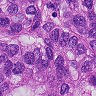
Metastatic tissue present: yes